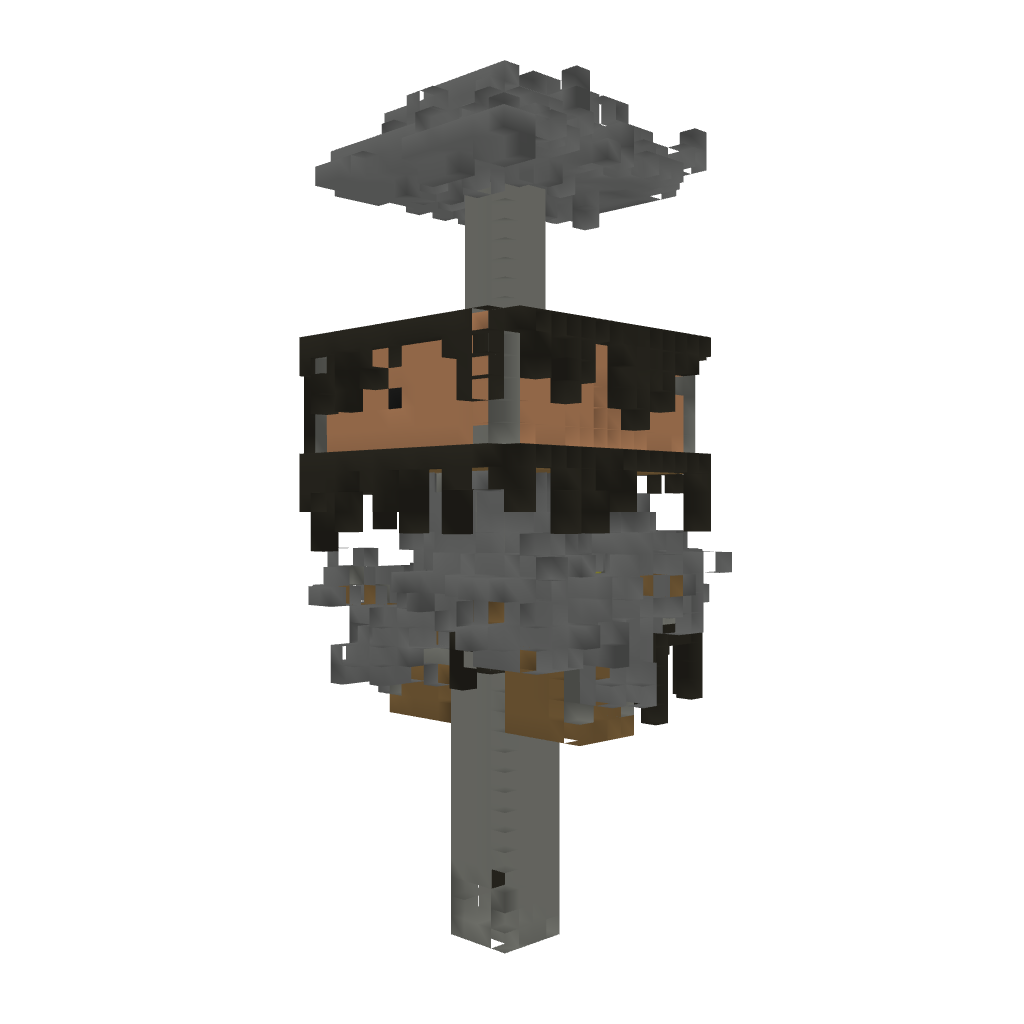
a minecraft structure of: Jungle Tree House